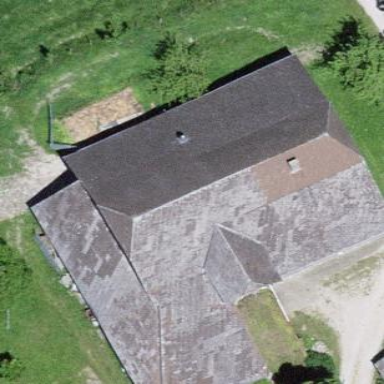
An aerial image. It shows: Farm building.